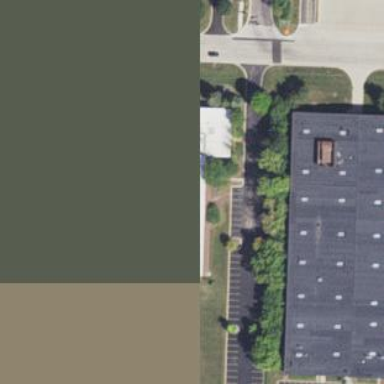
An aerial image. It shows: Commercial building.